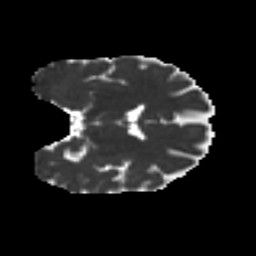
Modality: MD
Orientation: coronal
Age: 35
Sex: male
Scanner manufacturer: ge
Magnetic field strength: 3 T
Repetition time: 7.8 s
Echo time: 0.0606 s